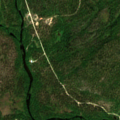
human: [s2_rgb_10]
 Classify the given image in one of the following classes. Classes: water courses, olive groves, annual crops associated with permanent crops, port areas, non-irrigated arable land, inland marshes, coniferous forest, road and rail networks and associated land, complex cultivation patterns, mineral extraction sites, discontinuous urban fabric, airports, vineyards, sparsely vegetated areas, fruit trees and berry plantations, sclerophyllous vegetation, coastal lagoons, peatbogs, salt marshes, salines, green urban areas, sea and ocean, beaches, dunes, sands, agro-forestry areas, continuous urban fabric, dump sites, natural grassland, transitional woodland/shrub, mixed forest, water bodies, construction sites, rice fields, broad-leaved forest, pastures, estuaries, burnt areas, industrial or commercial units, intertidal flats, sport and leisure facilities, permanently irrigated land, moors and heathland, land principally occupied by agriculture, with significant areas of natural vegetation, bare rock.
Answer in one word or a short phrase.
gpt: coniferous forest